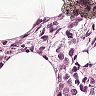
Metastatic tissue present: yes